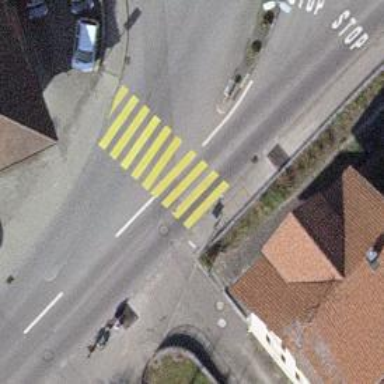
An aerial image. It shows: Zebra crossing on the road.